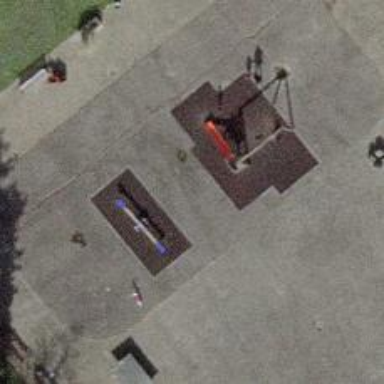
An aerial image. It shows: Playground area for leisure land.